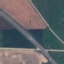
Land use / land cover class: Highway